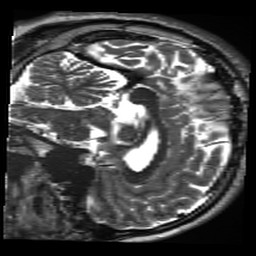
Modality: inplaneT2
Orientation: sagittal
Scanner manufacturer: siemens
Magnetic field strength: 3 T
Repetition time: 11 s
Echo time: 0.059 s